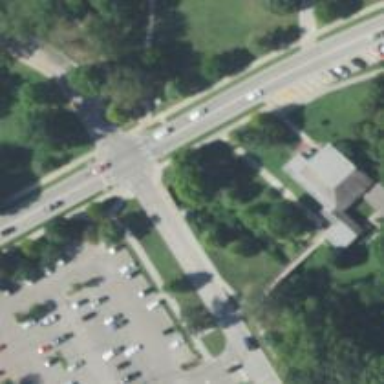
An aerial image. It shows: Uncontrolled zebra crossing on the road.